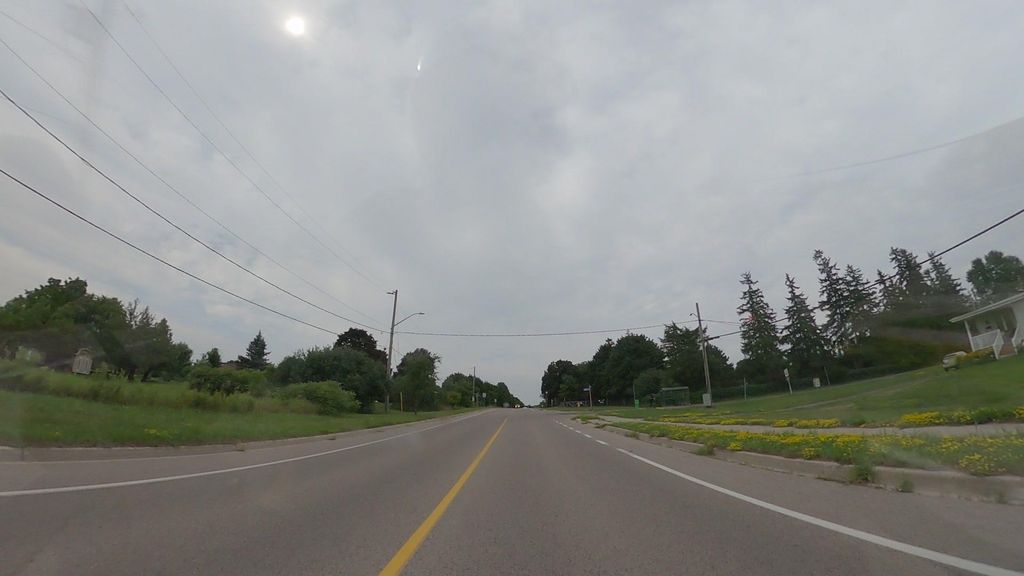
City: kitchener-waterloo